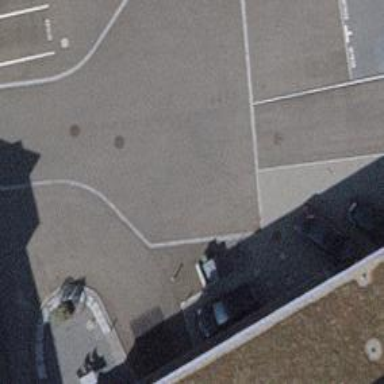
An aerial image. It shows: Turning circle on the road.